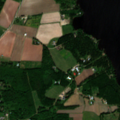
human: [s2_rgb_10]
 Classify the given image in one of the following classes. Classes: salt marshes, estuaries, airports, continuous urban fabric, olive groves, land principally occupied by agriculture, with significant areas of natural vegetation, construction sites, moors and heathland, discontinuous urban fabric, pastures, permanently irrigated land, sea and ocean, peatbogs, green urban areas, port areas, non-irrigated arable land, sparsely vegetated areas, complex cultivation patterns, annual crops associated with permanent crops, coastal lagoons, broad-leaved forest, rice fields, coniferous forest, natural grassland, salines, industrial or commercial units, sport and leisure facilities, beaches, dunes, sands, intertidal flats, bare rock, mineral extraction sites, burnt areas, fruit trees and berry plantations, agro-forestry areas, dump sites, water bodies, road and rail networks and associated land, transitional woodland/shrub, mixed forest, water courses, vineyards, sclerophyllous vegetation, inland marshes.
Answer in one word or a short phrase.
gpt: non-irrigated arable land, land principally occupied by agriculture, with significant areas of natural vegetation, broad-leaved forest, mixed forest, water bodies